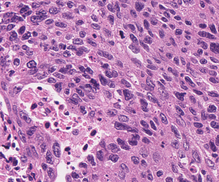
Tumor epithelial tissue: yes
Tumor-associated stroma tissue: no
Normal tissue: no